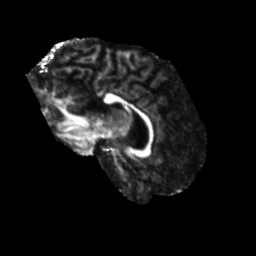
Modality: FA
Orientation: sagittal
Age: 50
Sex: male
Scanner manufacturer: siemens
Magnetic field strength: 3 T
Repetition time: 5.25 s
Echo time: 0.08 s